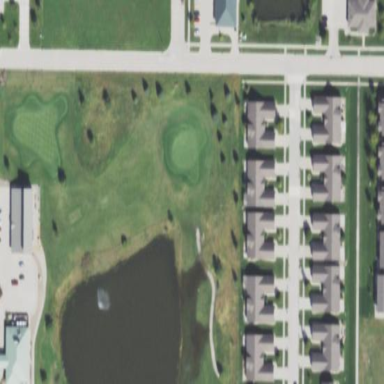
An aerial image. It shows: Rough grassy area used for golf.